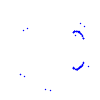
Particle: proton